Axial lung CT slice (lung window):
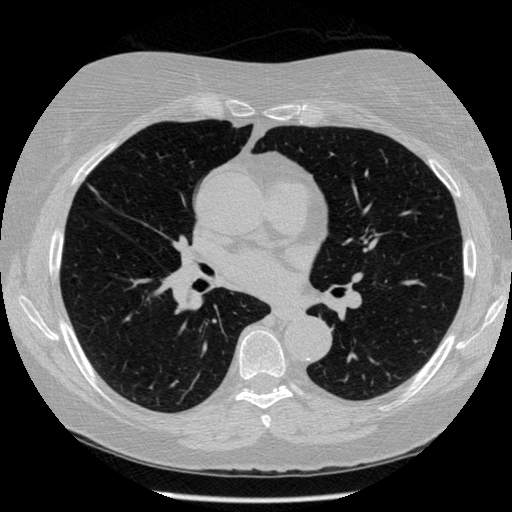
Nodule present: no